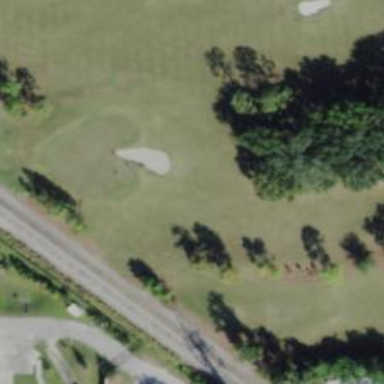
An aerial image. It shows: Golf hole.